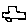
Label: car